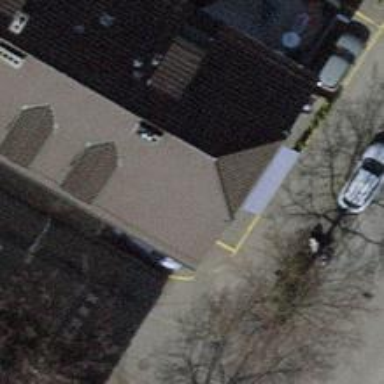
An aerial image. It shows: Cafe.